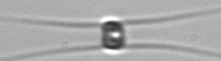
Label: Chaetoceros_similis